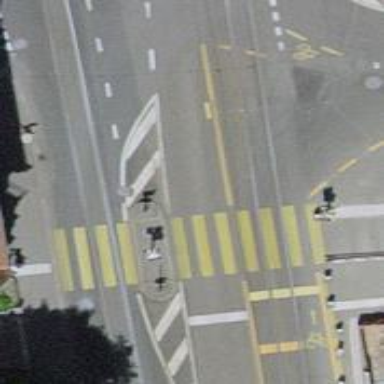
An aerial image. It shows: Kerb barrier.